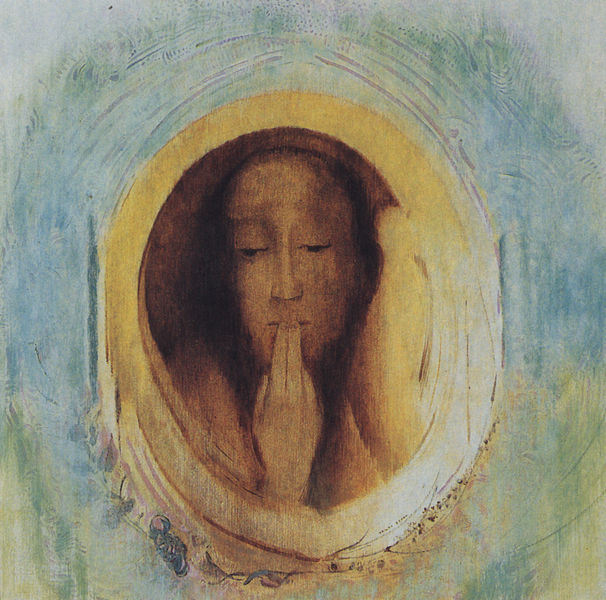
Titel: Silence
Künstler: Odilon Redon
Standort: New York (New York)
Institution: The Museum of Modern Art
Schlagwörter: blau, gemälde, hand, kopf, mann, schatten, weiß, aquarell, gelb, grün, mädchen, ocker, blumen, braun, finger, frau, geste, grau, haar, hell, hintergrund, licht, mitte, mund, nase, ohr, orange, stirn, türkis, zeichnung, blick, tuch, beige, ornament, bart, augen, gesicht, inkarnat, rahmen, trauer, portrait, porträt, spiegel, figur, gold, haare, lange haare, pflanze, pflanzen, augenbrauen, frontal, lippen, kreis, oval, rund, ranken, kuss, küssen, ruhe, zwei, farben, monochrom, rand, stille, blue, hands, religious, white, window, arm, black, dark, face, female, green, hair, lady, nose, painting, weib, woman, yellow, schmal, bouche, brun, chauve, glatze, homme, jaune, nez, symbolisme, vert, yeux, flowers, mirror, pattern, picture, reflection, two, brown, still, bedecken, lider, medaillon, blanc, beten, allegorie, schweigen, gestus, heiligenschein, verschwommen, schläfen, sad, christus, jesus, classic, flesh, man, riechen, andacht, segen, segnen, girl, head, water, sun, erscheinung, heiliger, eyes, male, heilige, light, femme, gerahmt, heilig, ornamentik, maria, frame, look, christ, heiland, lumière, prière, veronika, schtten, color, shadow, brow, mouth, sketch, saint, khnopff, peinture, kreisen, gruß, doigt, fleur, main, ikone, chagall, small, person, bleu, ocre, arms, calme, marie, solitude, tristesse, prayer, leise, watercolor, art, bald, contemplation, dull, pastel, petit, passepartout, circle, eye, shapes, segensgestus, floral, fingers, ange, god, muns, lips, pale, deux, buste, jeune fille, triste, visage, wash, cercle, paint, stylized, traits, lid, peace, tour, bildrahmen, poisson, contrast, mary, bras, gesture, hazy, forehead, round, pray, aquarelle, body, doigts, ovale, redon, border, meditativ, bold, bordure, shape, pastels, expression, regard, figure, odilon redon, enfermement, hmmmmm, ick wees nicht, isolement, mélancolie, odilon, peur, psssst, silence, vignette, watercolours, kind, richen, hallo, feuillage, cadre, aureole, icon, sadness, thoughtful, signe, watery, framed, sfumato, soft, right, warm, indigo, heilige figur, hole, circular, blur, cover, nails, left hand, quiet, oblong, mute, slanted, downcast, grame, trist, touching, right hand, wiliam blake, imbolismus, wasg, clised, signum harpocraticum, personnification, lèvres, yeux baissés, yeux baissée, contour, shhh, shush, yllow, fingers on mouth, libs, eyes down, visag, chut, silent, gesturing, shh, hail mary, tempietta, pait, gespenstisch, geist, hell-dunkel, veranica, pastel colours, touch lips, yello0w, langharig, cover mouth